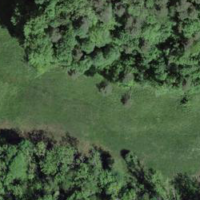
EUNIS habitat code: 41
Species observed at this site:
Cardamine pratensis